Field crop: maize
Growth stage: 2
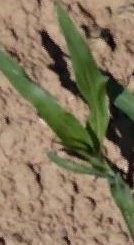
Species: maize